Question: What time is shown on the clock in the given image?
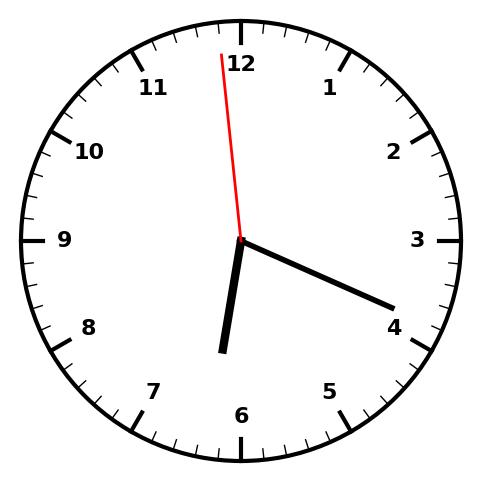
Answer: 06:18:59